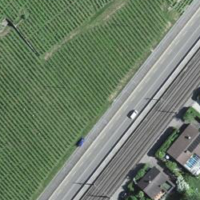
EUNIS habitat code: 40
Species observed at this site:
Tachybaptus ruficollis
Corvus corone
Podiceps cristatus
Convolvulus arvensis
Fulica atra
Alcedo atthis
Emberiza citrinella
Podiceps nigricollis
Falco peregrinus
Buteo buteo
Chroicocephalus ridibundus
Larus michahellis
Cygnus olor
Erithacus rubecula
Pica pica
Phoenicurus ochruros
Phoenicurus phoenicurus
Columba livia
Garrulus glandarius
Corvus corax
Echium vulgare
Cyanistes caeruleus
Corylus avellana
Anas platyrhynchos
Sturnus vulgaris
Aythya ferina
Aythya fuligula
Passer domesticus
Turdus merula
Columba palumbus
Phalacrocorax carbo
Fringilla montifringilla
Parus major
Hirundo rustica
Mergus merganser
Milvus migrans
Milvus milvus
Falco columbarius
Motacilla alba
Delichon urbicum
Anguis fragilis